Question: Here, I found a landscape GIS layer is really attractive, especially for presenting species/samples distributions. I would like to know if it can be reached in R or any other resources?
The GIS layer were used in Fig 1. in this article (<URL>.
This Fig 1 image is here:
<URL>

I have ever tried to submit this question in R-sig-geo. But, I failed. I expect to get some helps/directions here.
Thanks a lots for any directions.
Best wishes,
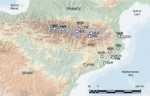
Answer: Feng,
if I read the Google docs correctly, you can modify the labels and displayed features with the extra parameters style and element.
I did not include custom parameters for these in the RgoogleMaps package, however, you can easily pass ANY addition parameters via the path argument !
If you read the help file for GetMap carefully, you will note the following example:
# note that since the path string is just appended to the URL you can "abuse" the path argument to pass anything to the query, e.g. the style parameter:
#The following example displays a map of Brooklyn where local roads have been changed to bright green and the residential areas have been changed to black:
## Not run: GetMap(center='Brooklyn', zoom=12, maptype = "roadmap", path = "&style=feature:road.local|element:geometry|hue:0x00ff00|saturation:100&style=feature:landscape|element:geometry|lightness:-100", sensor='false', destfile = "MyTile4.png", RETURNIMAGE = FALSE);
Hope this helps,
Markus Loecher